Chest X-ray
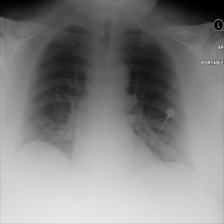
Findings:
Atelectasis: negative
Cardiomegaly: negative
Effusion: negative
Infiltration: negative
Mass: negative
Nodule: negative
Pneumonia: negative
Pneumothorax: negative
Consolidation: negative
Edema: negative
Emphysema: negative
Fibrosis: negative
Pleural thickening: negative
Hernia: negative